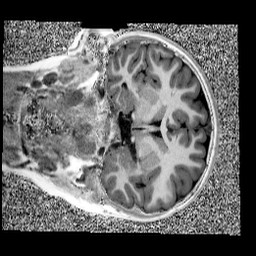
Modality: UNIT1
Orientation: coronal
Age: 10
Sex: female
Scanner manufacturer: siemens
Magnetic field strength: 3 T
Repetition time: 4 s
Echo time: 0.00303 s